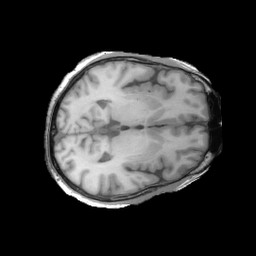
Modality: T1w
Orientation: axial
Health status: ill
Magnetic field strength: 3 T